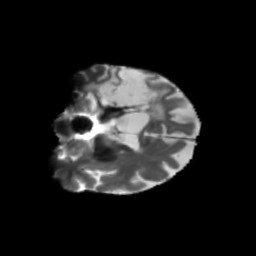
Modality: T2w
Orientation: coronal
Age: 56
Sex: male
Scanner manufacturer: siemens
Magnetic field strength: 3 T
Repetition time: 5.25 s
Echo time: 0.08 s